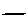
Label: line